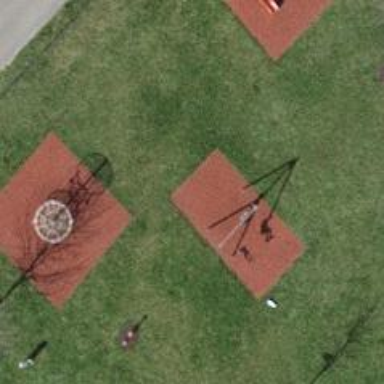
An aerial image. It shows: Playground with swings.